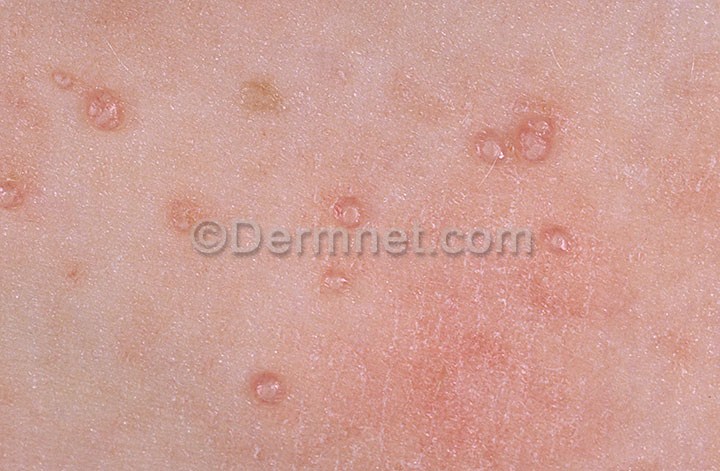
Disease: Herpes HPV and other STDs Photos